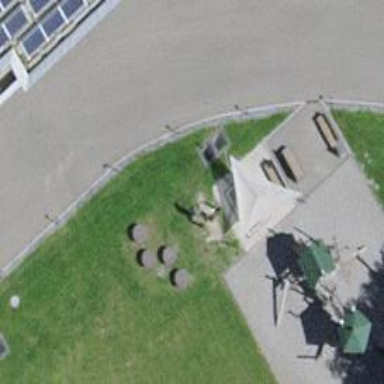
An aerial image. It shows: Playground with swings.